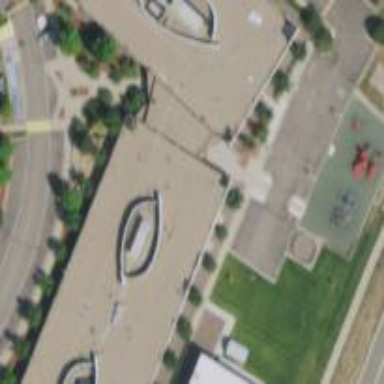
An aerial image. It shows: School building.